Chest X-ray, PA view. Patient: 34 years old, sex F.
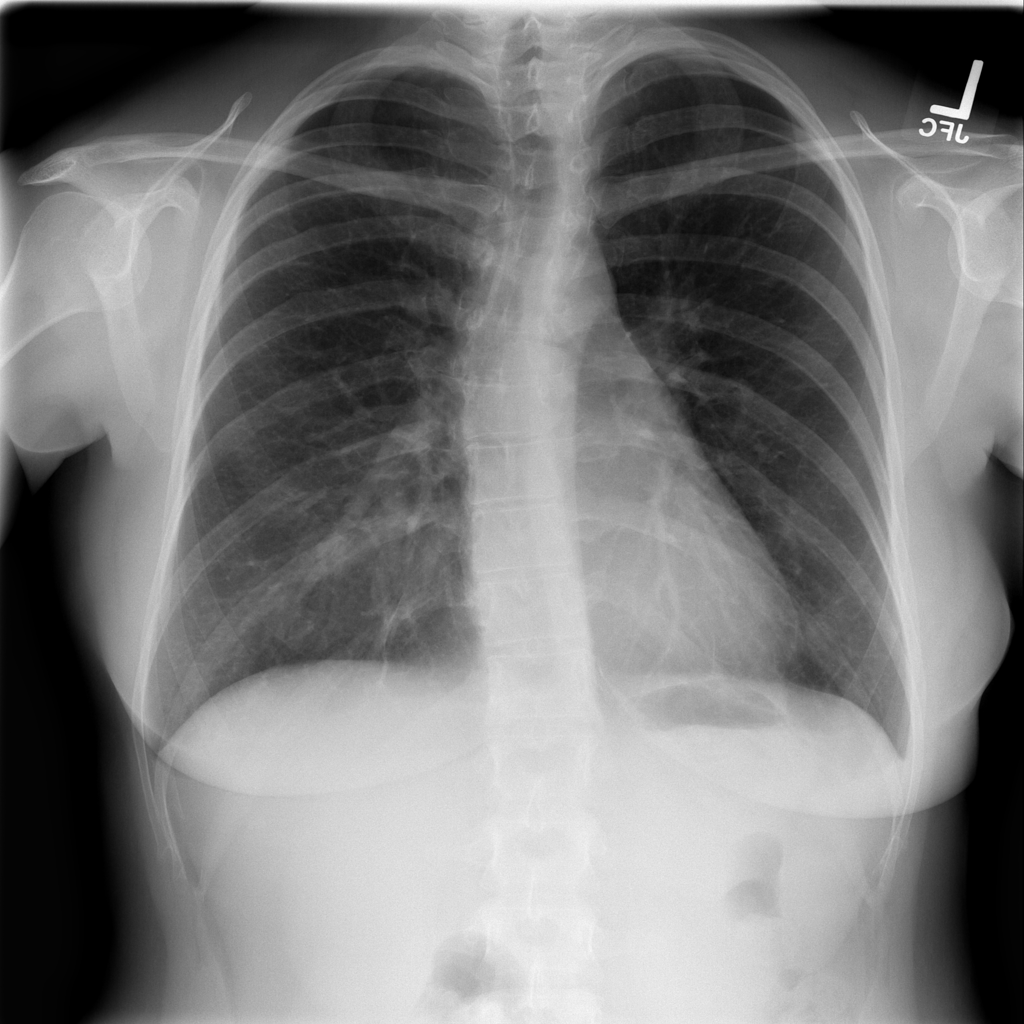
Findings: No Finding